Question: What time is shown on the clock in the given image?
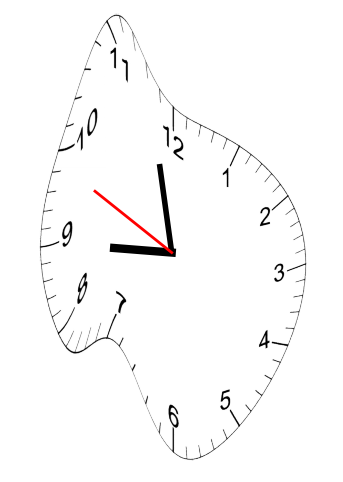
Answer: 08:57:49